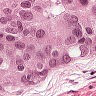
Metastatic tissue present: yes